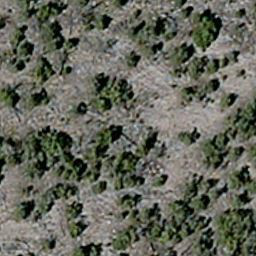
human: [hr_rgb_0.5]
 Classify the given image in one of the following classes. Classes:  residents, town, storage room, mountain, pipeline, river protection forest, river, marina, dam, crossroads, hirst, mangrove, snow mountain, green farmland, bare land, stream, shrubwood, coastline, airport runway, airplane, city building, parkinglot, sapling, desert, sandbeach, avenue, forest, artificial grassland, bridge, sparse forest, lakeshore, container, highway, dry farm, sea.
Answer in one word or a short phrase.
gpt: sparse forest